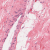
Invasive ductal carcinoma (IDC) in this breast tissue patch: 0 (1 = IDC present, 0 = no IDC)